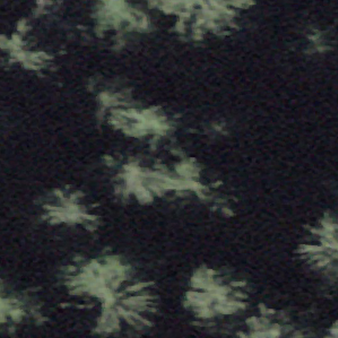
Label: other